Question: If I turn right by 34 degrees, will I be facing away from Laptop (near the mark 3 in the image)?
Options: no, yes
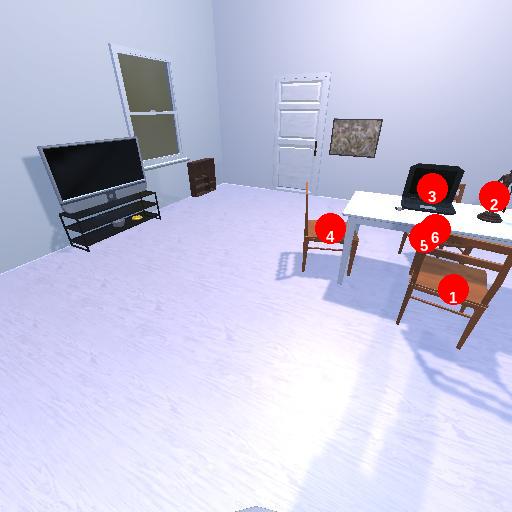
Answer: no